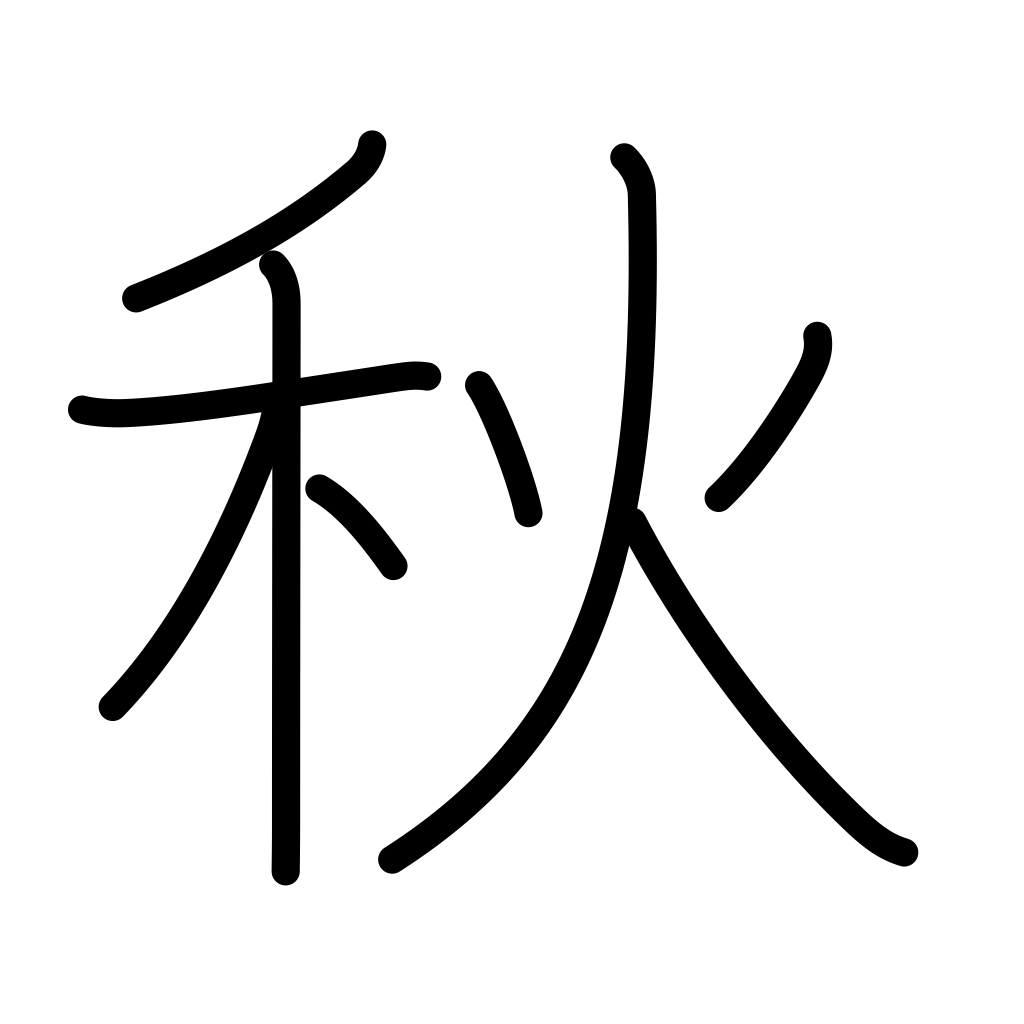
Meaning: autumn